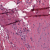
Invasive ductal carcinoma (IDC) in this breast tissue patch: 0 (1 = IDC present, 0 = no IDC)